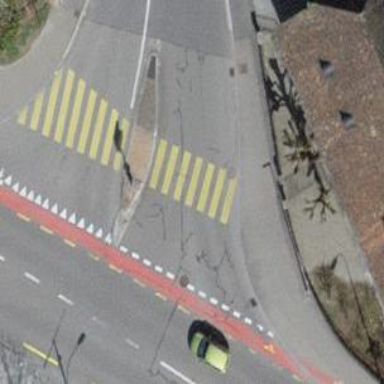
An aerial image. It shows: Uncontrolled zebra crossing with pedestrian island.